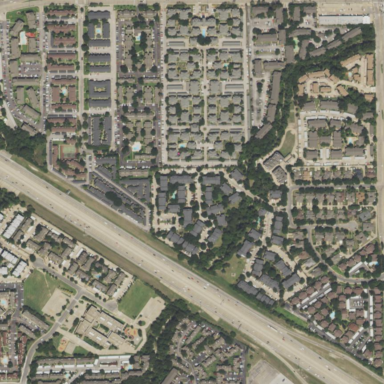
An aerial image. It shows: Urban residential area.